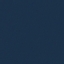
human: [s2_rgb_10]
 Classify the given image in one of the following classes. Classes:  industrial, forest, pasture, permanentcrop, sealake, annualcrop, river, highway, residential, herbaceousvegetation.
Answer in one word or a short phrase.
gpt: SeaLake